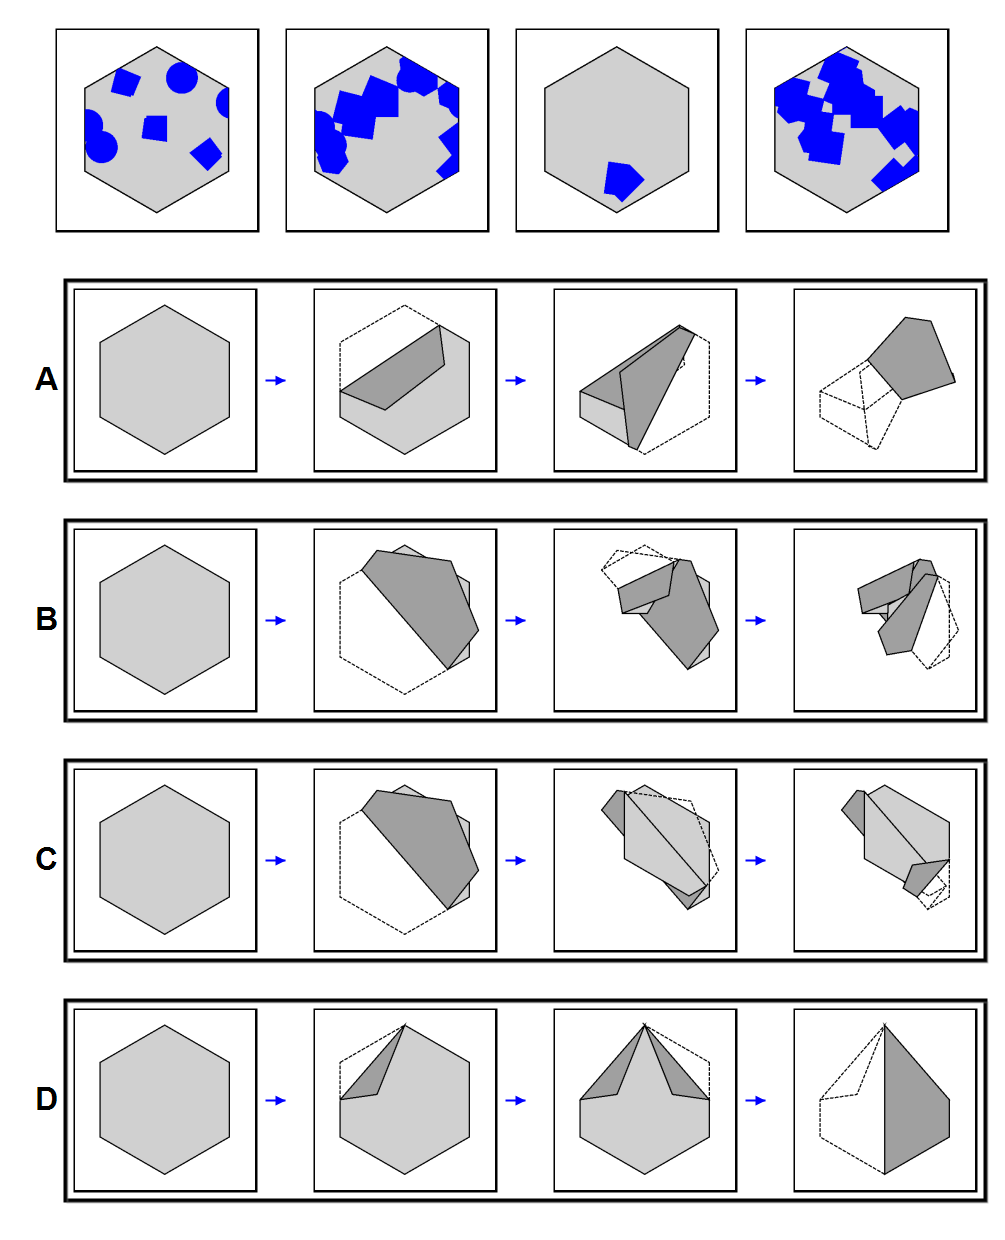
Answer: A